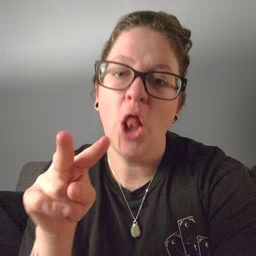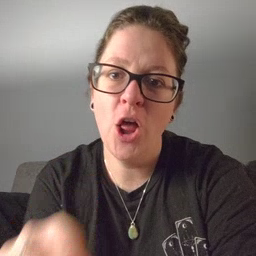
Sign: look